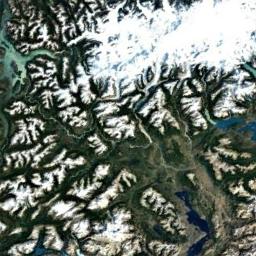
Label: snowberg